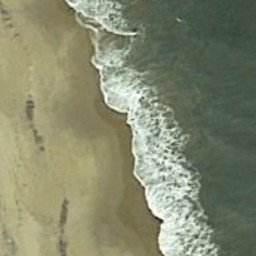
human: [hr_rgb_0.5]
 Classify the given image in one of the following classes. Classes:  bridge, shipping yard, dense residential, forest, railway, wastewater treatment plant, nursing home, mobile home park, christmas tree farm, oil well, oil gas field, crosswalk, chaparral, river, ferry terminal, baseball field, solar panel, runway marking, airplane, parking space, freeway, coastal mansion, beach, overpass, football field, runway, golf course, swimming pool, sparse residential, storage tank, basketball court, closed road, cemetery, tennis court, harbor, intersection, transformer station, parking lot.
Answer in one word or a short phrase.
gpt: beach